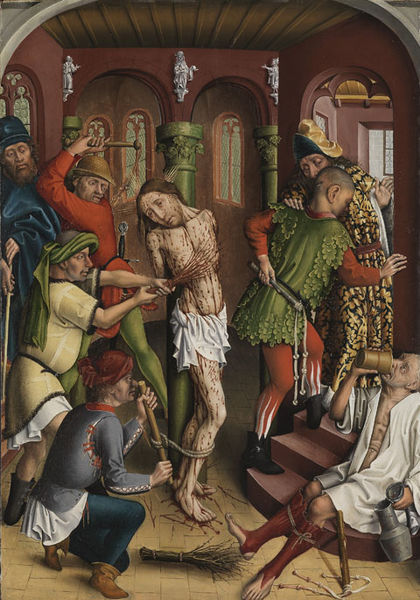
Titel: Die Geißelung Christi
Künstler: Meister der Karlsruher Passion
Standort: Karlsruhe
Institution: Staatliche Kunsthalle Karlsruhe
Schlagwörter: blau, gemälde, kopf, körper, lendenschurz, mann, nackt, umhang, weiß, grün, menschen, äste, braun, bunt, fenster, grau, holz, männer, raum, stuhl, säule, säulen, zimmer, haus, rot, tuch, malerei, saufen, trinken, architektur, henker, innenraum, ast, boden, gold, strick, adel, decke, stock, kanne, krug, skulptur, farbig, bogen, stab, reisig, farbe, hof, figuren, gewalt, treppe, soldaten, wein, glatze, balken, stufen, nägel, becher, zinn, blut, lendentuch, kreuz, palast, strahlen, pfahl, seil, schlag, strafe, peitsche, stiefel, gotisch, christus, jesus, wunden, leiden, qual, schmerz, mittelalter, dornen, heiliger, niederländer, strumpfhosen, säufer, trinker, turban, schlagen, rute, pfeile, fessel, peitschen, verspottung, martyrium, schächer, apostel, blutig, folter, marter, passion, sebastian, gefesselt, geißelsäule, blu, qualen, geisselung, cranach, schergen, verrat, geiselung, geißel, foltern, geisel, schongauer, martin schongauer, geißeln, knute, martersäule, peiniger, ruten, brqaun, peinigung, geschunden, fensteer, knebel, reissig, männer#, menschenfolger, untypisch, peinliche, deutsche maler, peotsche, st. sebastian, zattelmode